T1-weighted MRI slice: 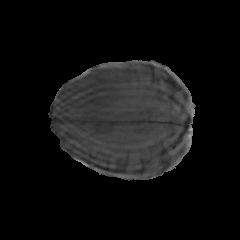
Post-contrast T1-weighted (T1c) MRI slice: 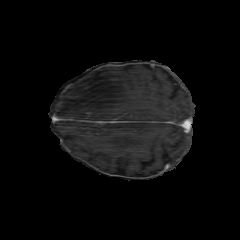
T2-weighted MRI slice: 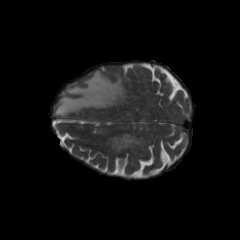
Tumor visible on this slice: yes